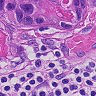
Metastatic tissue present: yes